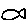
Label: fish